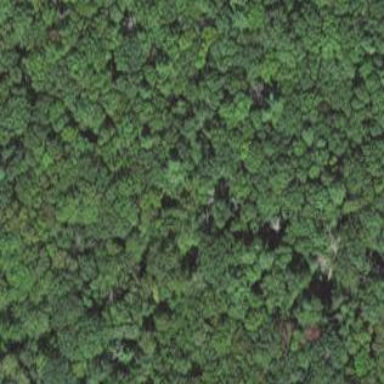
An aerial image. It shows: Mixed woodland with various types of leaves.